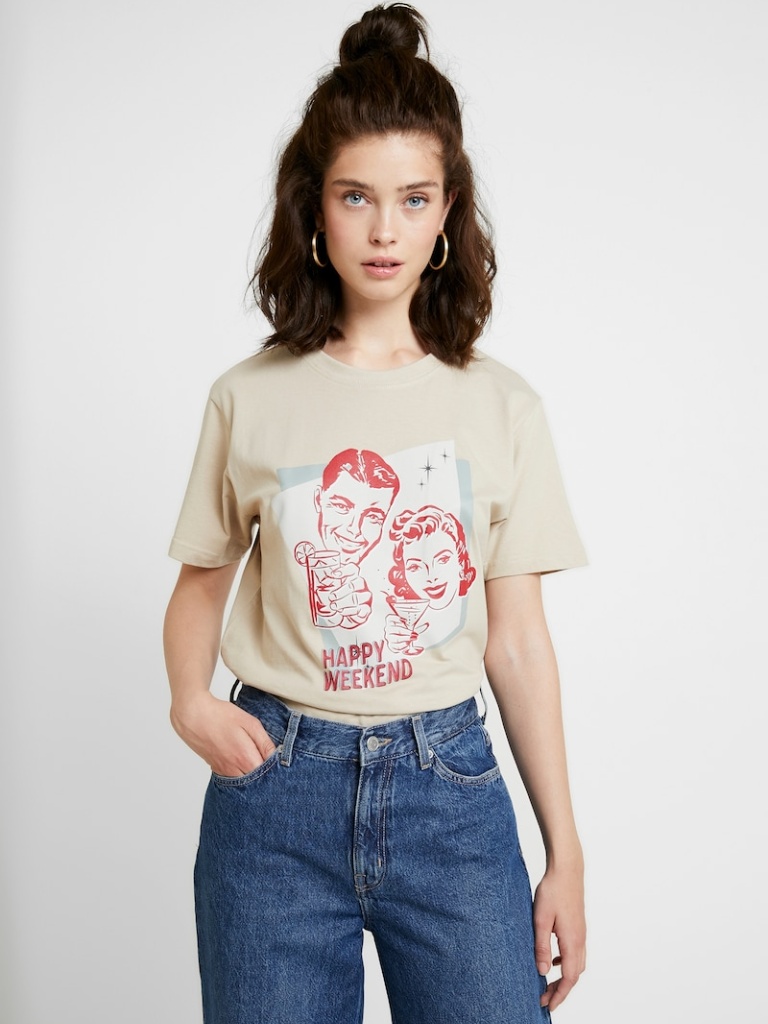
cotton relaxed short sleeve hip length French Tucked crew t-shirt